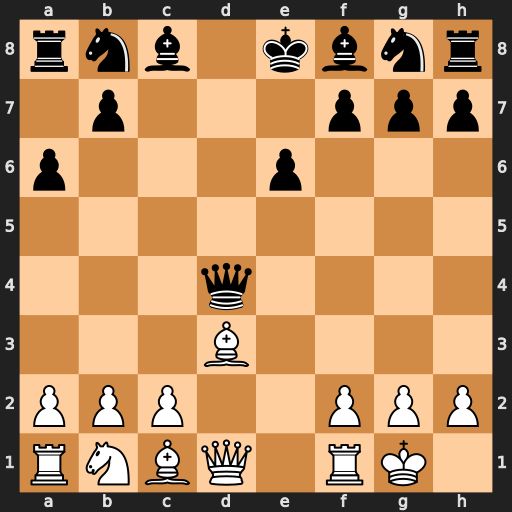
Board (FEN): rnb1kbnr/1p3ppp/p3p3/8/3q4/3B4/PPP2PPP/RNBQ1RK1
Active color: w
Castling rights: kq
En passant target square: -
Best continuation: Bb5+ axb5 Qxd4